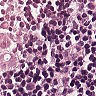
Metastatic tissue present: yes